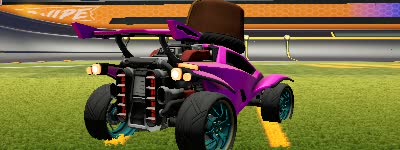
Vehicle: octane